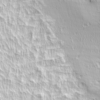
Label: not_dusty